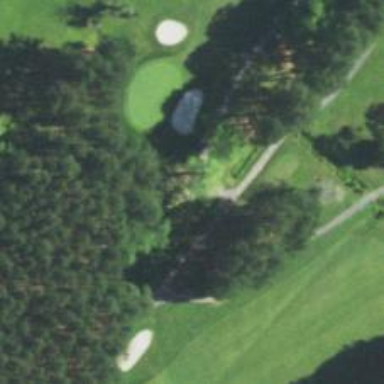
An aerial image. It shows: Path used for both walking and golf.